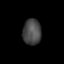
Tissue: lung
Cell type: Myeloid cells
Senescence score: 0.6613
Nuclear area (px): 467
Mean DAPI intensity: 72.039